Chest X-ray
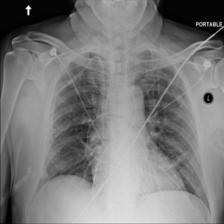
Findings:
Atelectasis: negative
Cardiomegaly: negative
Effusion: negative
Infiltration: negative
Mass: negative
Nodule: positive
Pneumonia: negative
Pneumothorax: negative
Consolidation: negative
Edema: negative
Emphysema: negative
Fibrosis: negative
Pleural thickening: negative
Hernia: negative